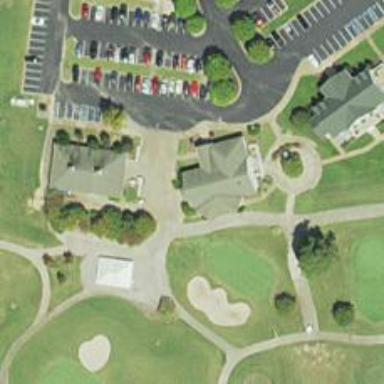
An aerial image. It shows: Shop specializing in golf equipment.